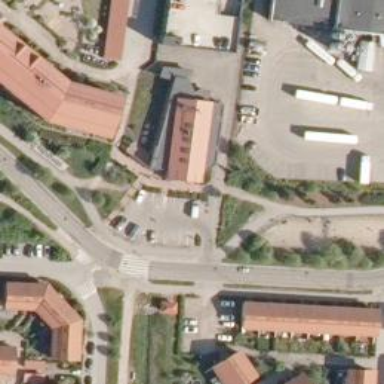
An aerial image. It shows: Convenience shop.